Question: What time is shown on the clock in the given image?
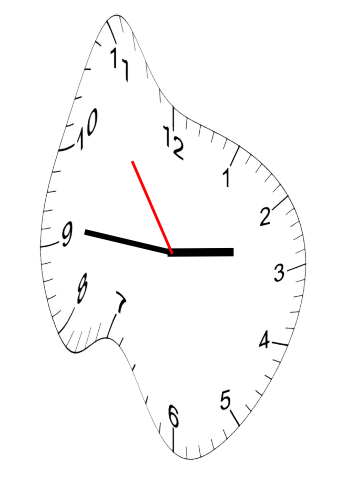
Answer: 02:45:54